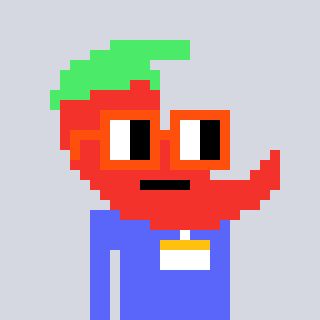
a pixel art character with square orange glasses, a chilli-shaped head and a purple-colored body on a cool background